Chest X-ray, PA view. Patient: 58 years old, sex M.
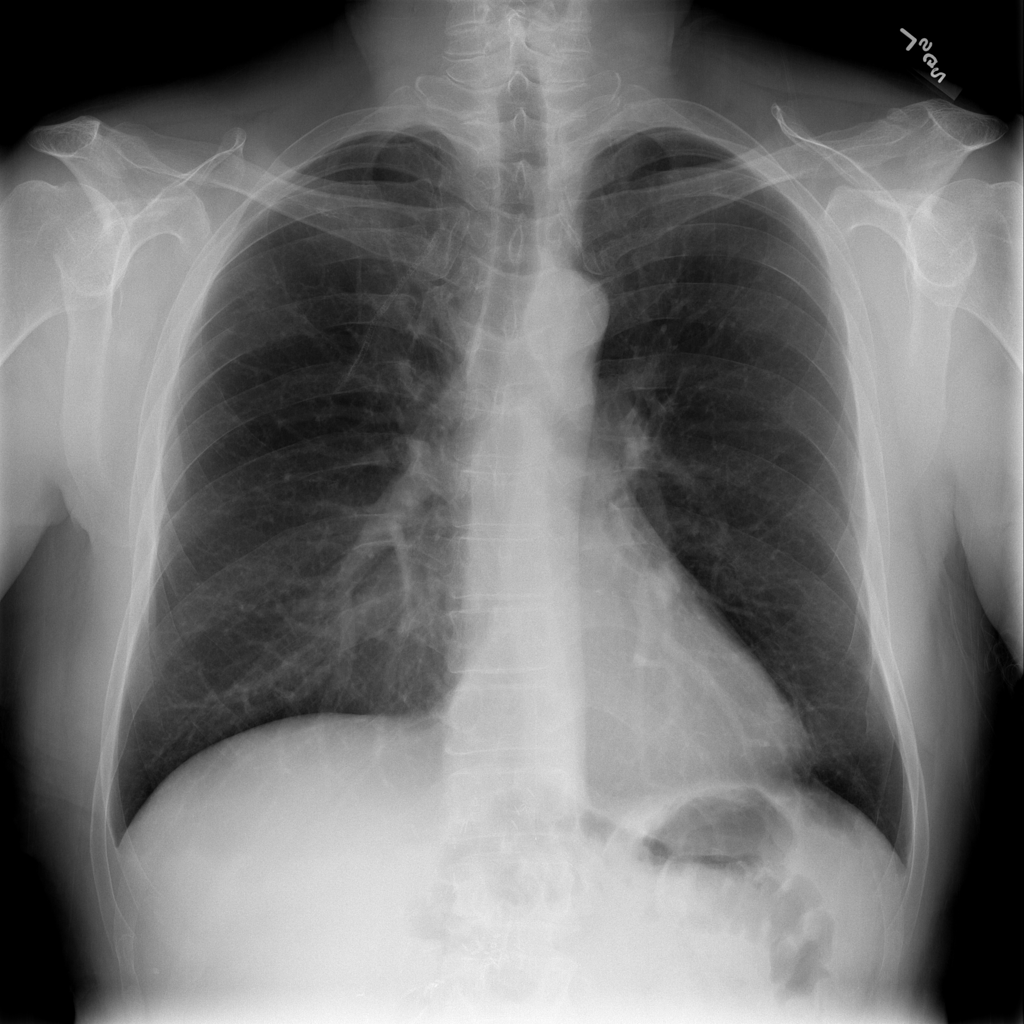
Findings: Nodule